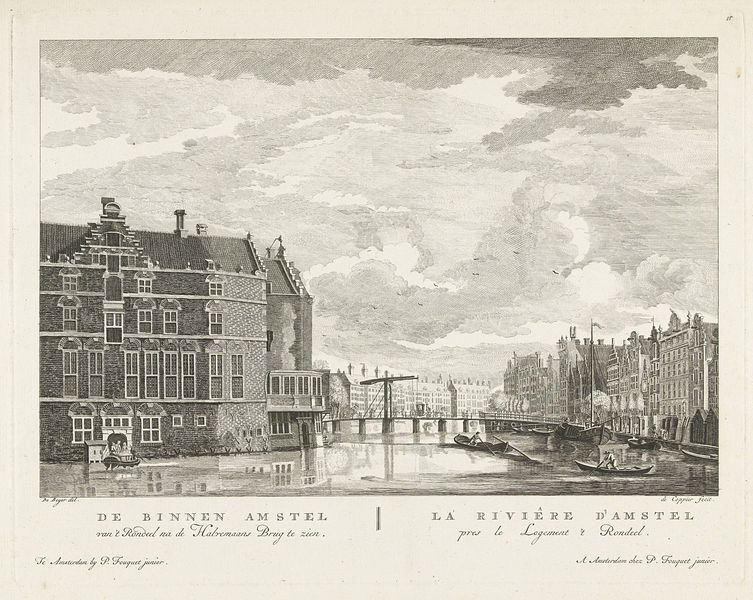
Titel: Gezicht op de Halvemaansbrug
Künstler: de Coppier
Standort: Amsterdam
Institution: Rijksmuseum
Schlagwörter: himmel, wasser, fluss, stadt, fenster, gebäude, bild, spiegel, brücke, boot, boote, backstein, bote